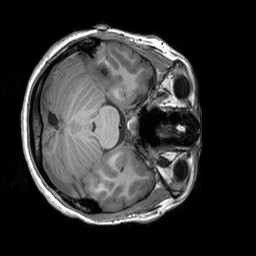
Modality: T1w
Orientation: axial
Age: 23
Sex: female
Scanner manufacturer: siemens
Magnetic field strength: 3 T
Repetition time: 2.3 s
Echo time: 0.00303 s